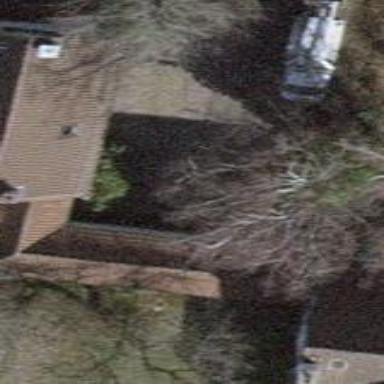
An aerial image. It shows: View of roof of building.